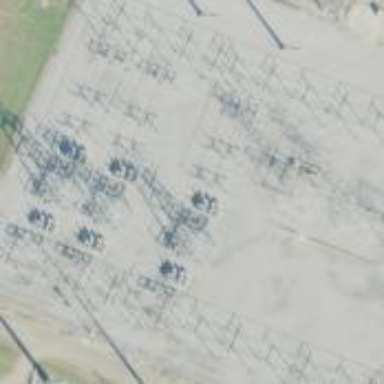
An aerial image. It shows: Switch used for power control.